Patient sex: M
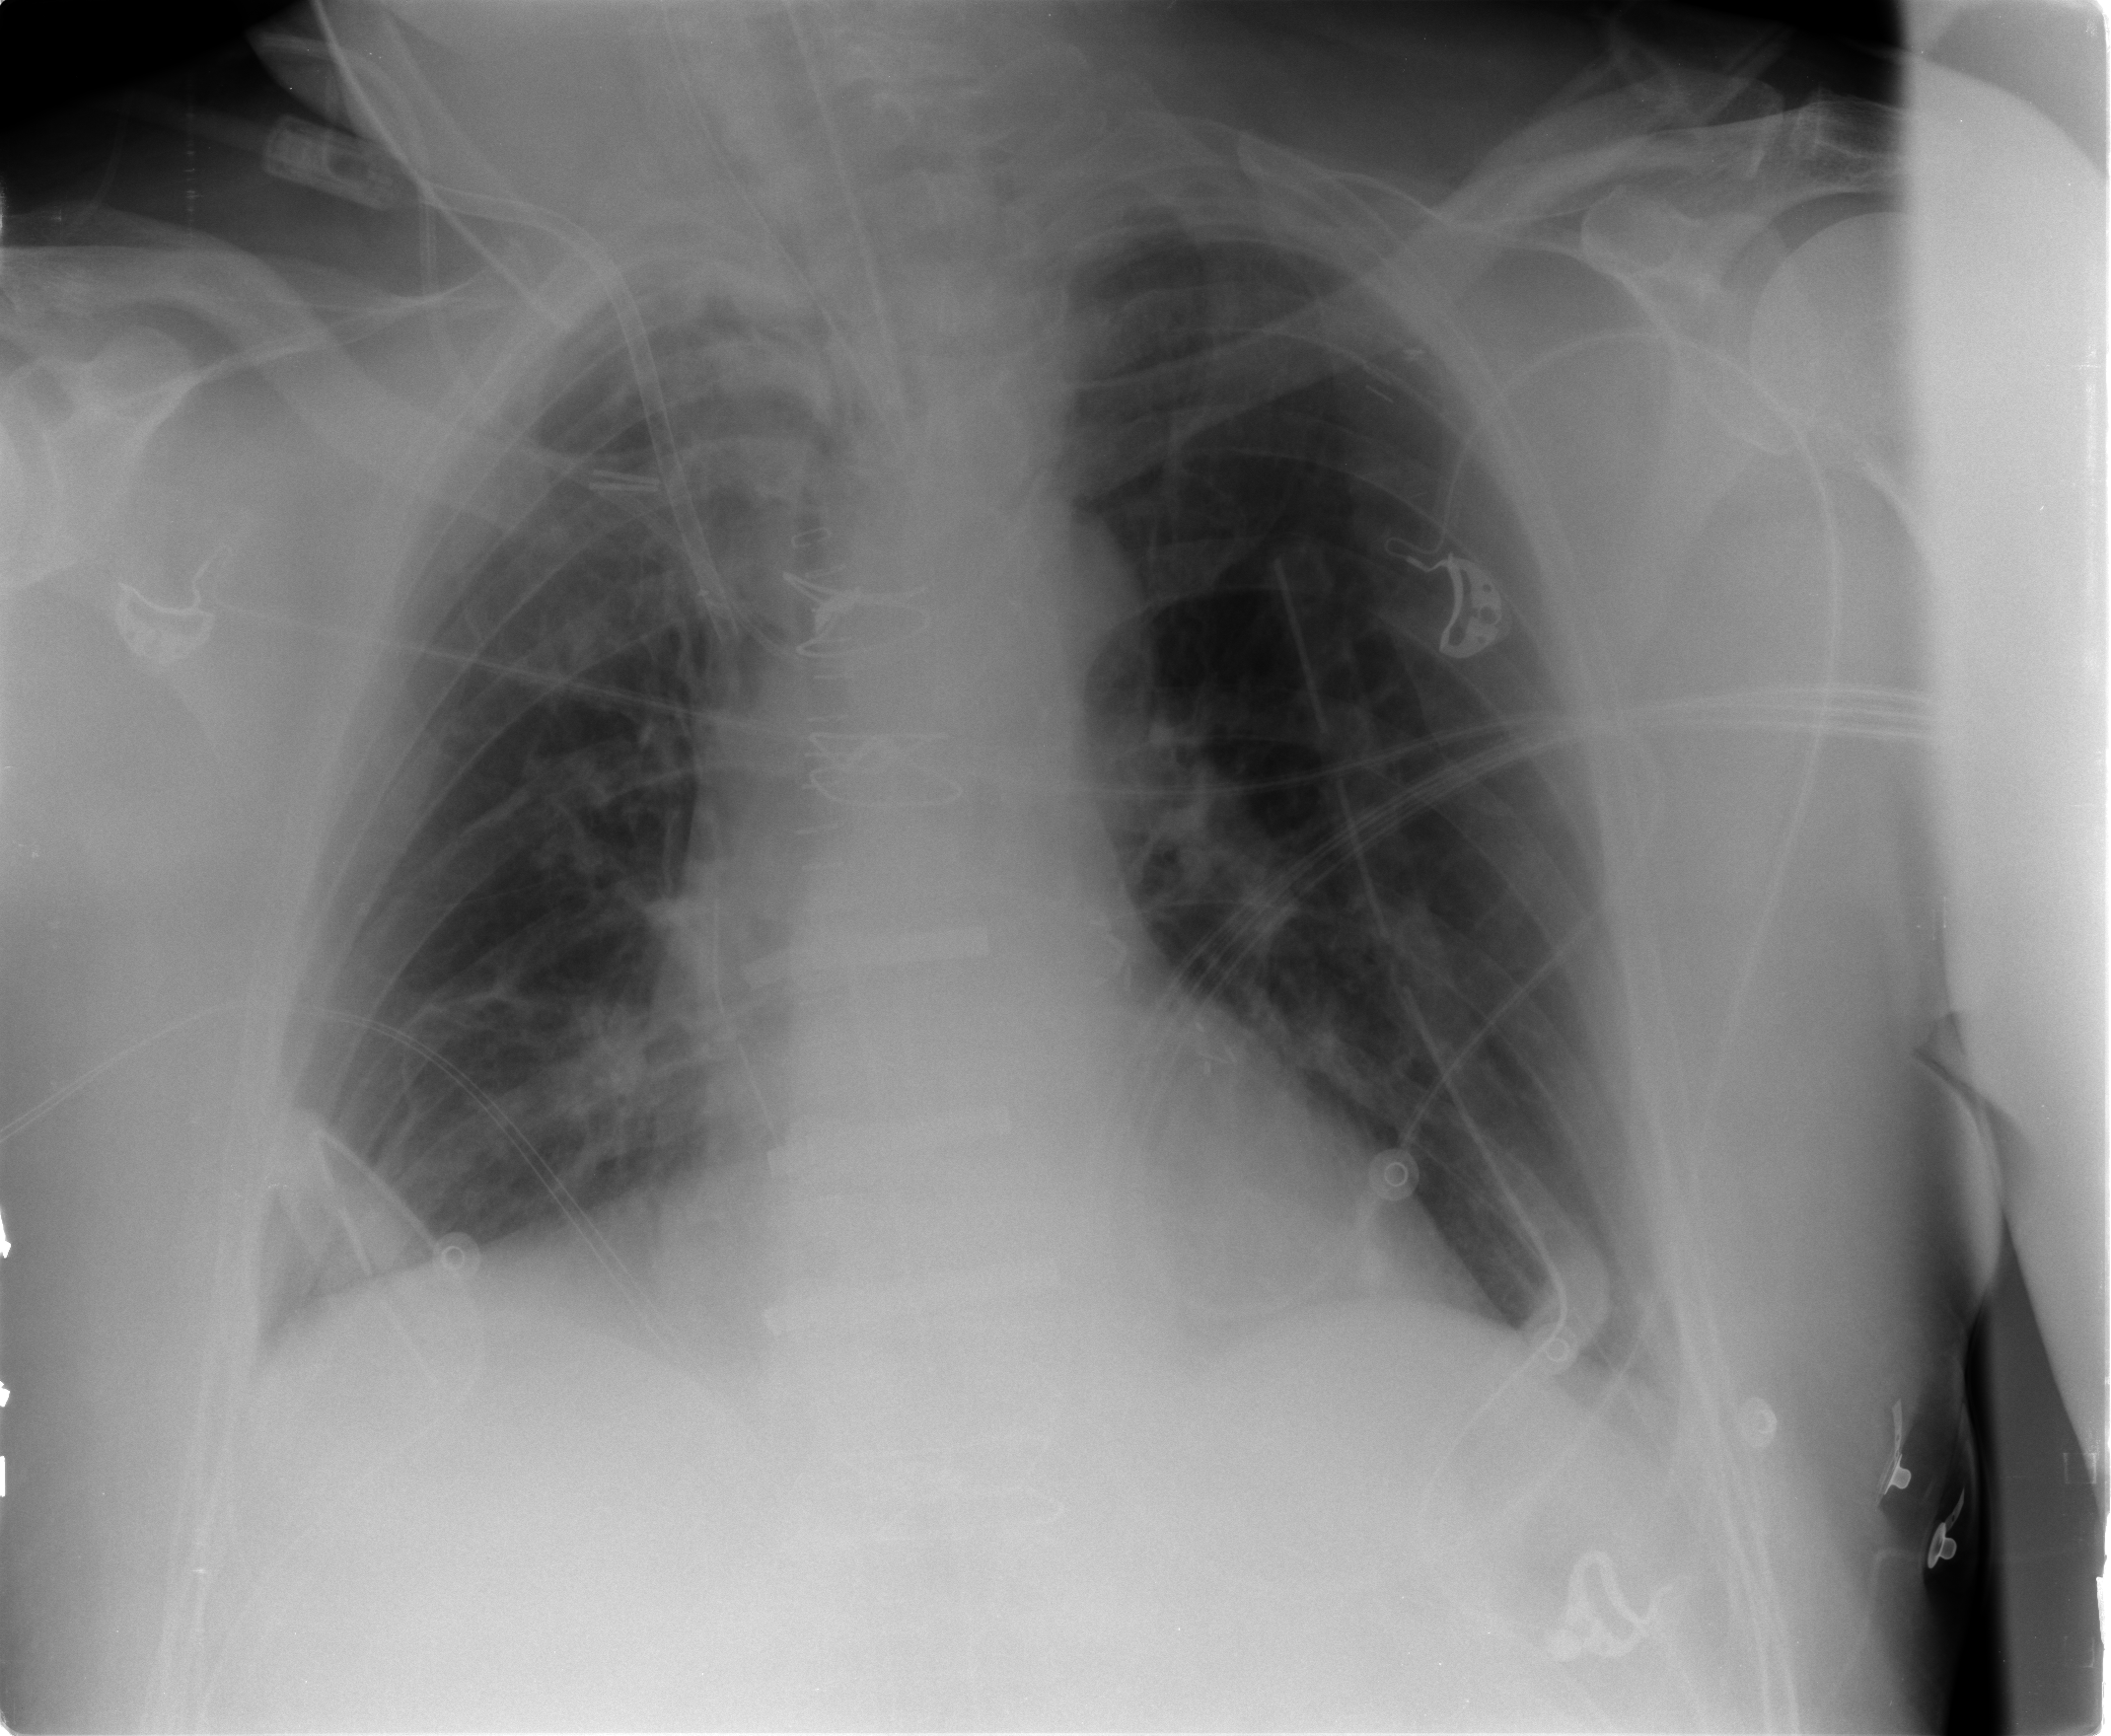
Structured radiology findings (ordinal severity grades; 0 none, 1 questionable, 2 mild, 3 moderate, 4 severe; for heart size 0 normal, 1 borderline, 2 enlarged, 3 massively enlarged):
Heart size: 2
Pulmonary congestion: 0
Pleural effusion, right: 2
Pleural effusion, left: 2
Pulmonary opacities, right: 0
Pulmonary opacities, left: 0
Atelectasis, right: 2
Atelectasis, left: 0